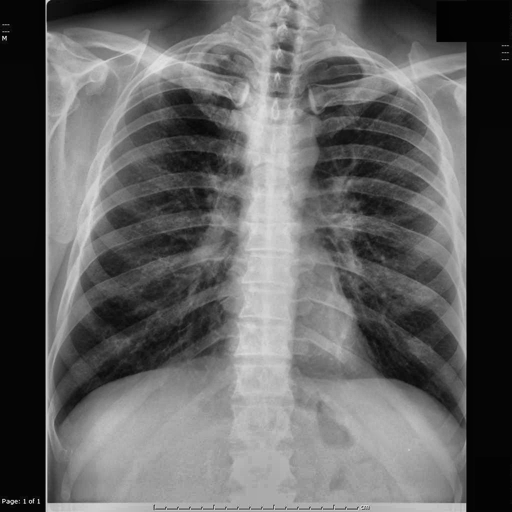
Finding: TUBERCULOSIS